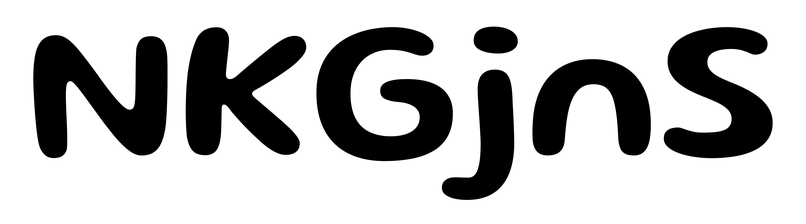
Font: Gluten_Medium